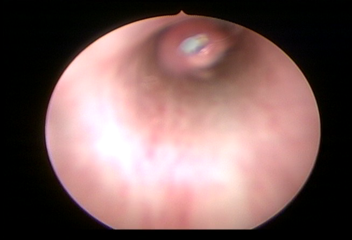
Modality: WLC
Class: Normal mucosa
Bladder cancer association: No